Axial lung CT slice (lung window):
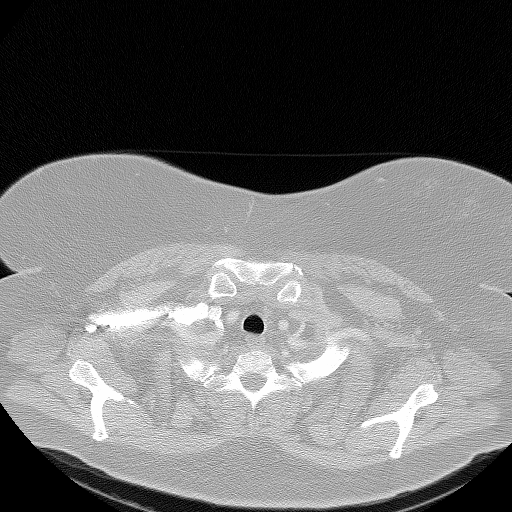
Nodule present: no